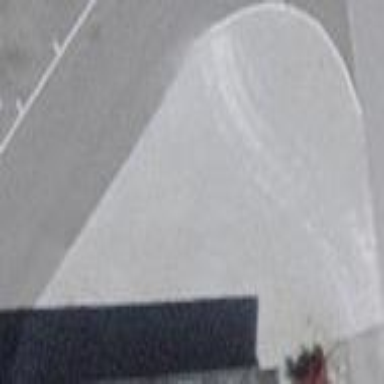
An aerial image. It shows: Parking area with gravel surface.